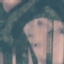
Land use / land cover class: AnnualCrop